Field crop: maize
Growth stage: 2
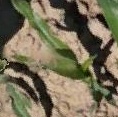
Species: maize